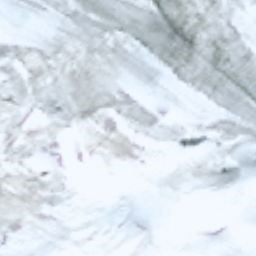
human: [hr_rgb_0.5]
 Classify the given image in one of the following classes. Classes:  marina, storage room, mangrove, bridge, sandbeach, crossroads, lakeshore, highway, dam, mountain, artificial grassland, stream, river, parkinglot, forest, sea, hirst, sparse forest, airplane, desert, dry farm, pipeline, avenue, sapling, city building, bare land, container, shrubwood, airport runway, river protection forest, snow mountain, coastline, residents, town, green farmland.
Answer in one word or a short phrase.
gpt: snow mountain